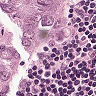
Metastatic tissue present: yes